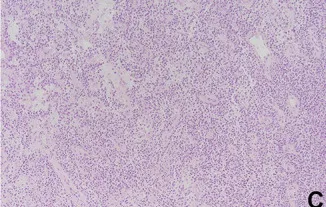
Histological findings and immunohistochemical staining of the cardiac lesion. (C) Focal areas with remarkable cellular dyscohesion imparted a vague pseudopapillary pattern (x100).
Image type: pathology (immunostaining)